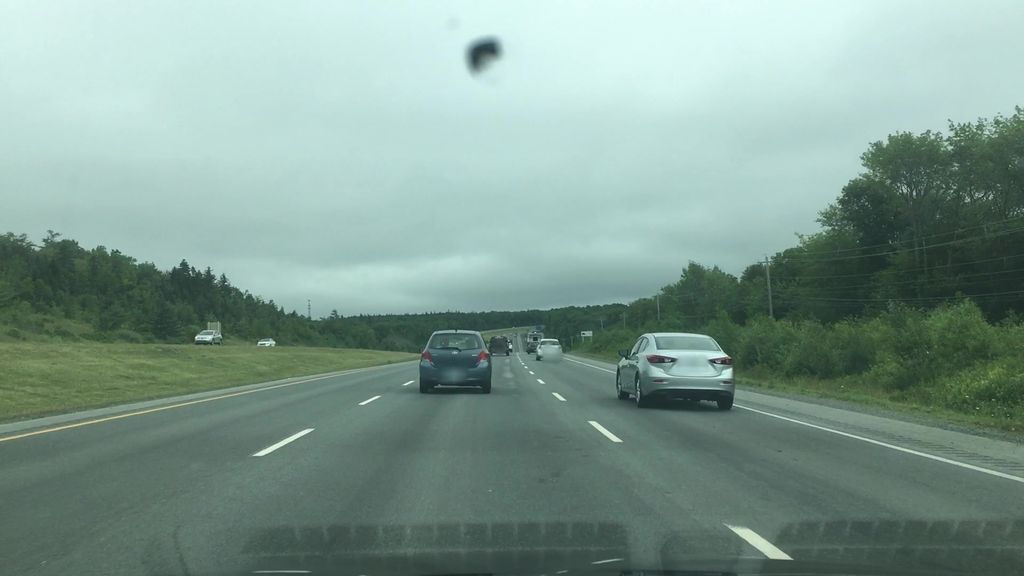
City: halifax